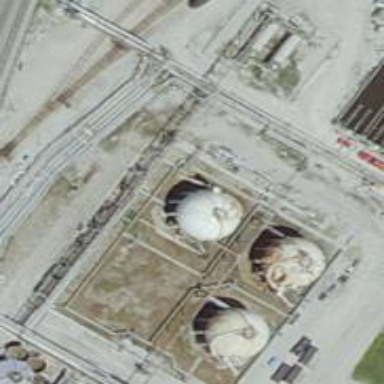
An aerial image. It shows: Storage tank that is man-made.